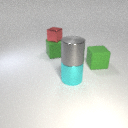
large gray metal cylinder above large cyan metal cylinder